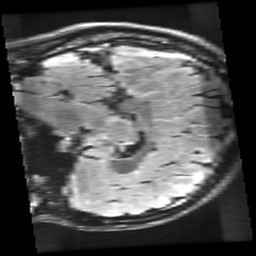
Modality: FLAIR
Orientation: sagittal
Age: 21
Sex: female
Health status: healthy
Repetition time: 12 s
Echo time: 0.09782 s